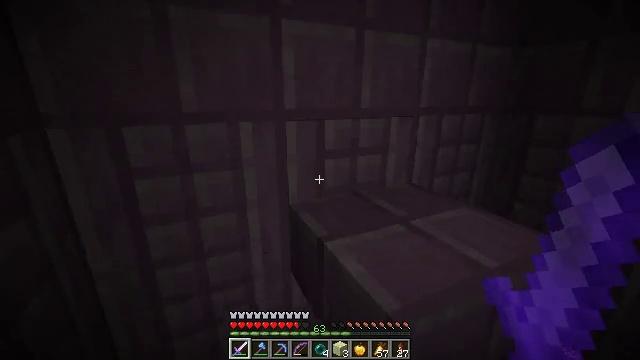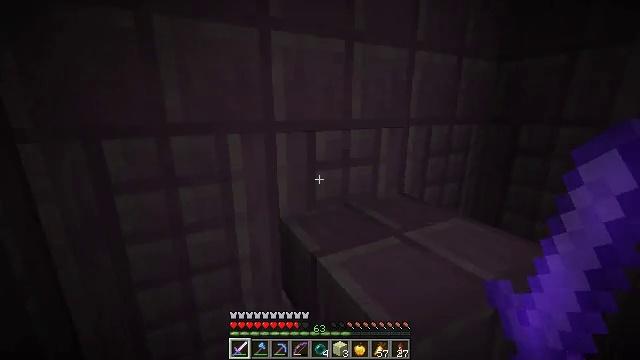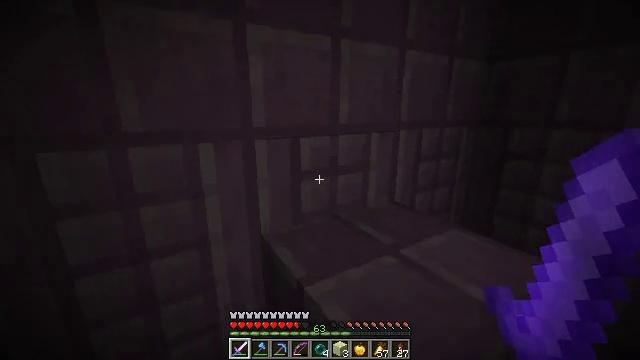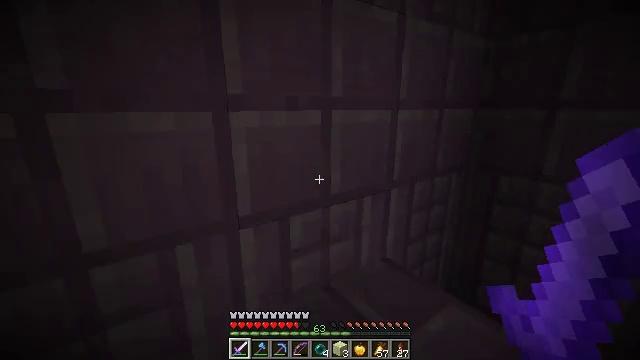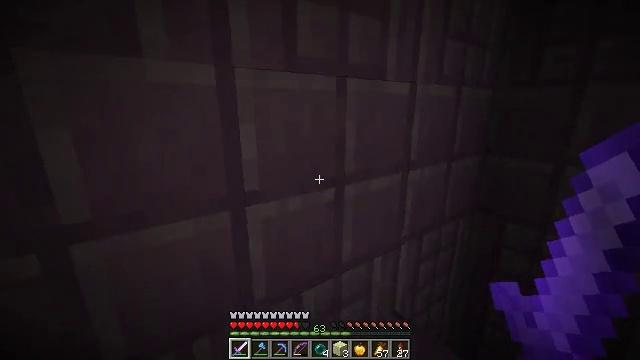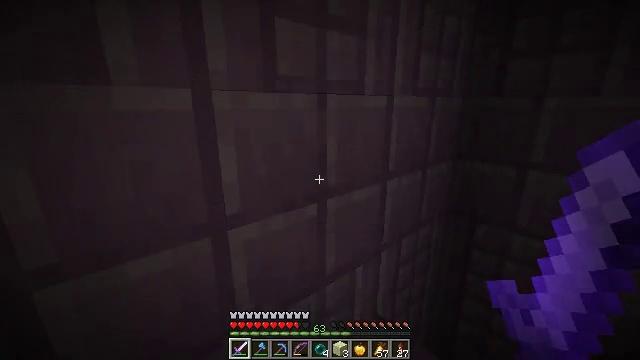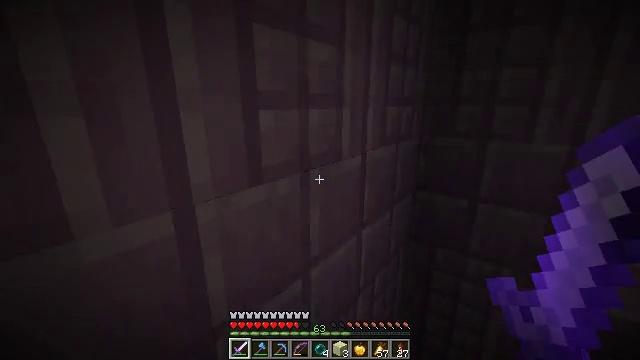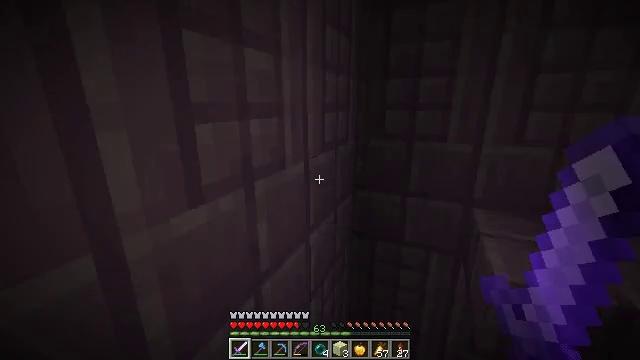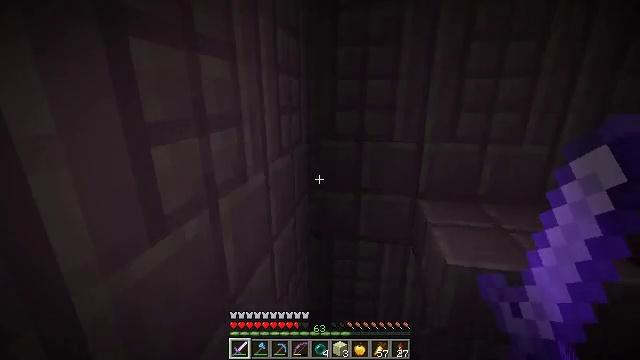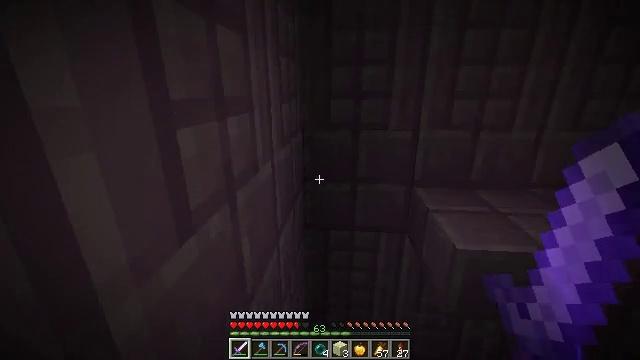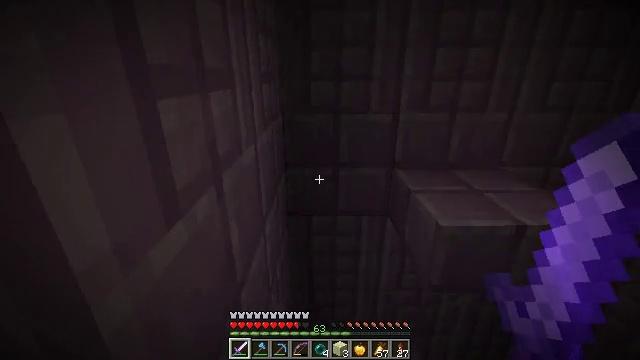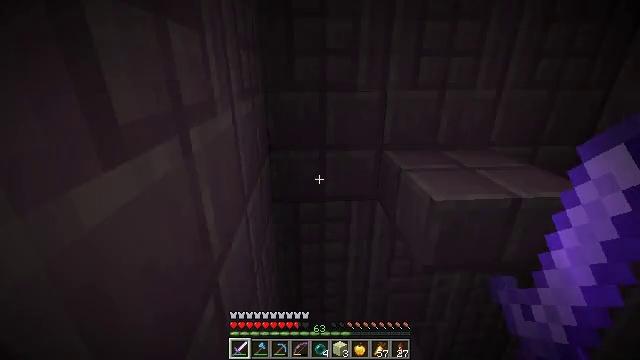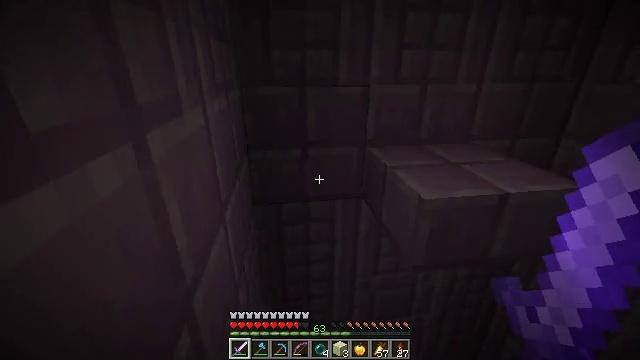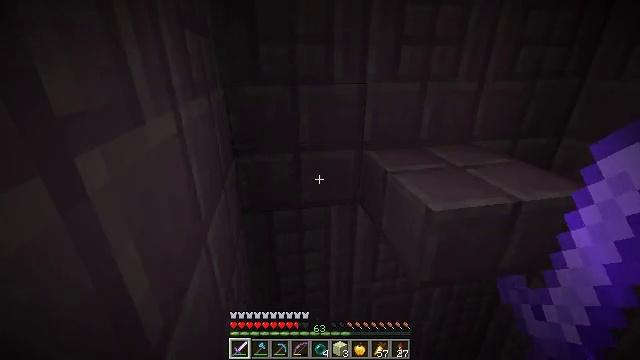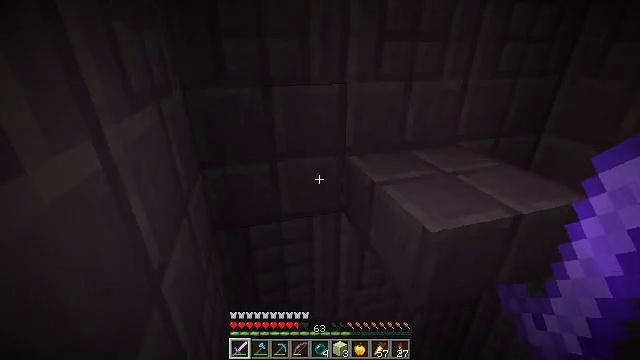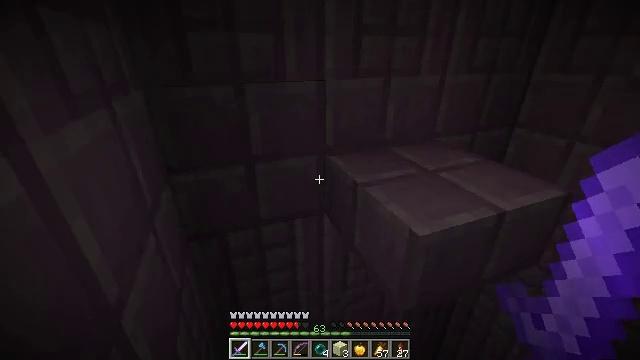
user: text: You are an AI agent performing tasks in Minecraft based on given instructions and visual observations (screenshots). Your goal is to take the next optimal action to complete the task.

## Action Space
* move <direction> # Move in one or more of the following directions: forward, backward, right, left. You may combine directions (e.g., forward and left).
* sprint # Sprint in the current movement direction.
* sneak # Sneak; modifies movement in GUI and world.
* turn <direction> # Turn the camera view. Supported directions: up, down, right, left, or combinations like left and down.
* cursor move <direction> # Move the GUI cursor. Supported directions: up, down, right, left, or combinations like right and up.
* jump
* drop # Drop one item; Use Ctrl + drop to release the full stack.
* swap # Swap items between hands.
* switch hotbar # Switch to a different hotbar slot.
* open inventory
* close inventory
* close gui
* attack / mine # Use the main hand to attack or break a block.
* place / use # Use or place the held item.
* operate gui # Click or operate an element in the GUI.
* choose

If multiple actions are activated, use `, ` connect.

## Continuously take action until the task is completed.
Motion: motion action
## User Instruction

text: Retrieve the purpur slab for building.
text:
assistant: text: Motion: move forward, turn right and up
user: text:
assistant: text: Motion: move forward, turn right
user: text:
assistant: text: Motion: move forward, turn right, jump
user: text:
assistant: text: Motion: move forward and move left, jump
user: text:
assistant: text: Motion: move forward and move left, turn right, jump
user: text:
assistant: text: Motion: move forward and move left, turn right, jump
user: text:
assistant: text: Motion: move forward and move left, turn right, jump
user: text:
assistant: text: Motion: move forward and move left, turn right and down
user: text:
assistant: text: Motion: move forward and move left, turn right and down
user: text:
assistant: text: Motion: move forward and move left, turn right and down
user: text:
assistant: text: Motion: move forward and move left, turn right
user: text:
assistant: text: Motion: move forward and move left, turn right
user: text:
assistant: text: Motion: move forward, turn right
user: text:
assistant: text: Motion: move forward, turn right and down
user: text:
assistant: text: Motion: turn right
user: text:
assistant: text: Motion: no_op
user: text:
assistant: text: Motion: no_op
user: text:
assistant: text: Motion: turn right and down
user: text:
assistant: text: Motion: turn right and down
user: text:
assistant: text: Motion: turn right
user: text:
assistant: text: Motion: turn right
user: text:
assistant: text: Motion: move forward, turn right
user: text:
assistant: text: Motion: move forward and move left, turn right
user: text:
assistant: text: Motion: move forward and move left, jump
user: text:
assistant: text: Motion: move forward and move left, turn up, jump
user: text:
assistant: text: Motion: move forward and move left, turn right and up, jump
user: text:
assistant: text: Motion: move forward and move left, turn right and up, jump
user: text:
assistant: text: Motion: move forward and move left, turn right
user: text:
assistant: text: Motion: move forward and move left, turn right
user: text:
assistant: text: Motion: move forward and move left, turn right